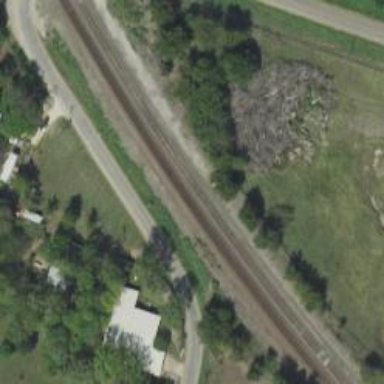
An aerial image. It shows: Railway siding for service.